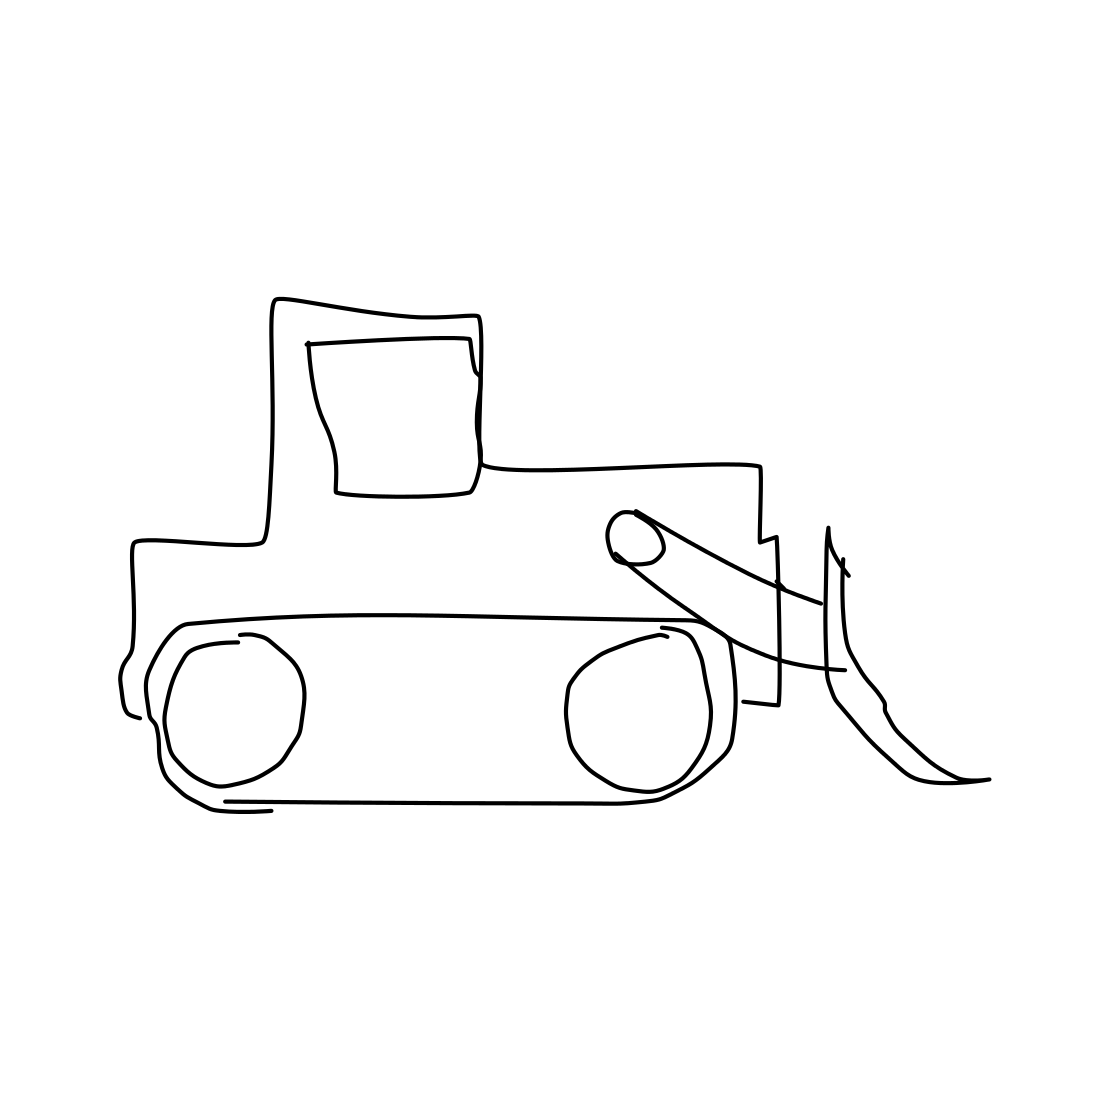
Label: bulldozer